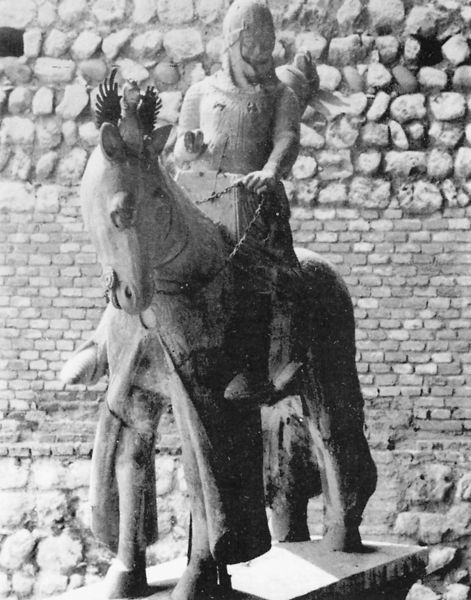
Titel: Reiterstandbild vom Grabmal des Cangrande I. della Scala (ehemals S. Maria Antica in Verona
Institution: Verona, Museo di Castelvecchio
Schlagwörter: kopf, mann, umhang, vogel, sitzen, tier, wand, sockel, stein, steine, figur, ohren, pferd, reiter, skulptur, statue, huf, hufe, sattel, zügel, mauer, ziegel, foto, denkmal, schlicht, asien, soldat, helm, ritter, rüstung, blickrichtung, nüstern, standbild, feldstein, freistehend, ritterçhelm, der reiter